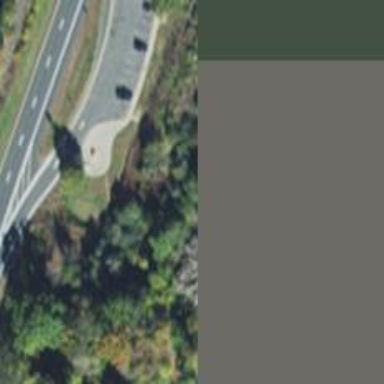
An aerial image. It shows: Rest area on the road.